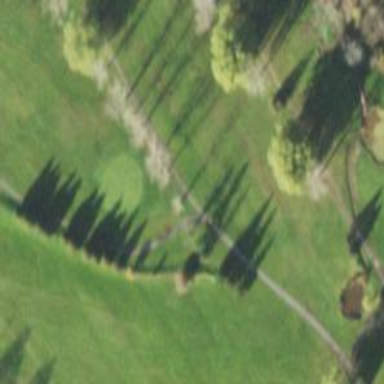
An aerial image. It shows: View of golf hole.